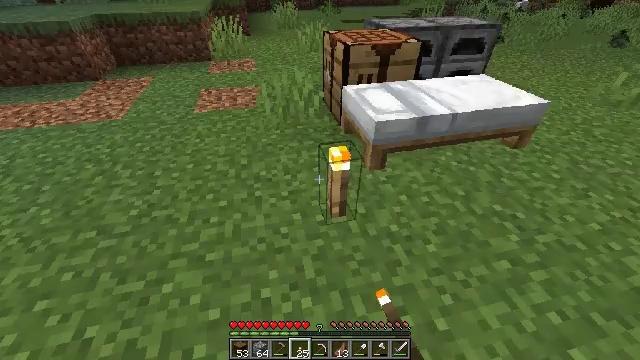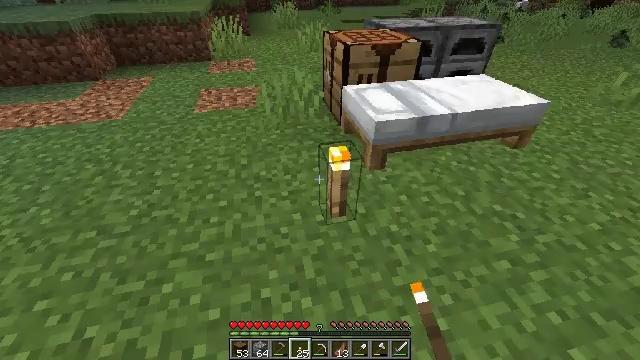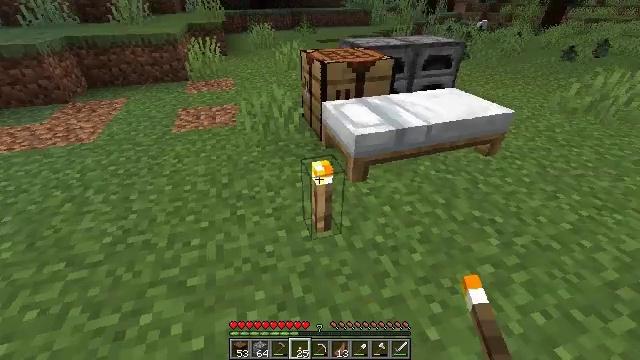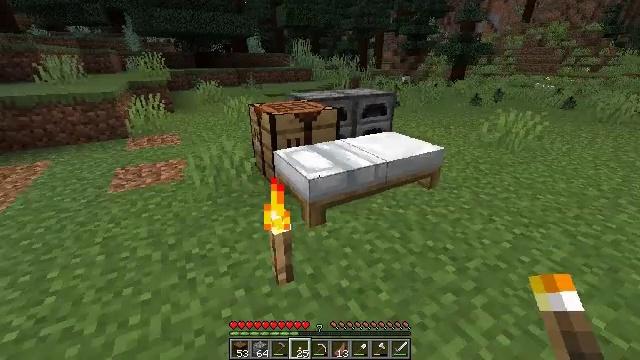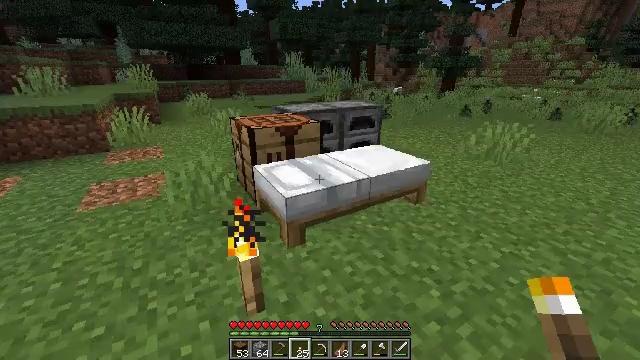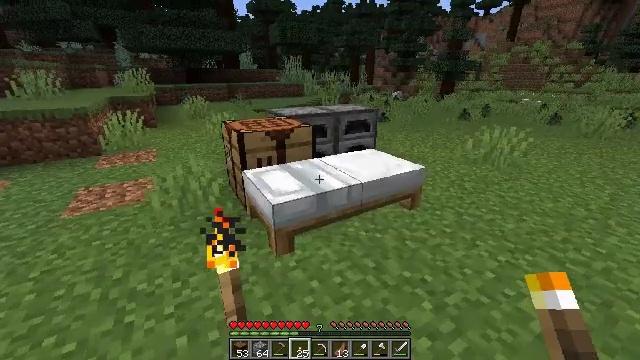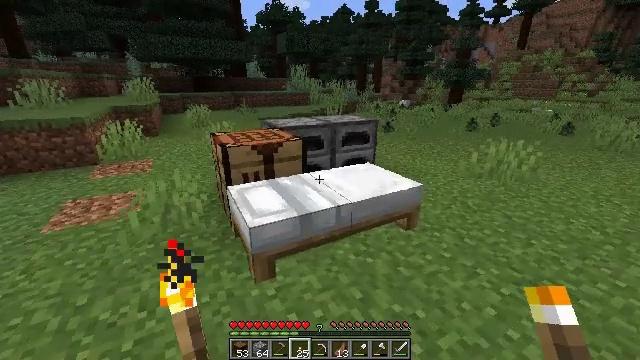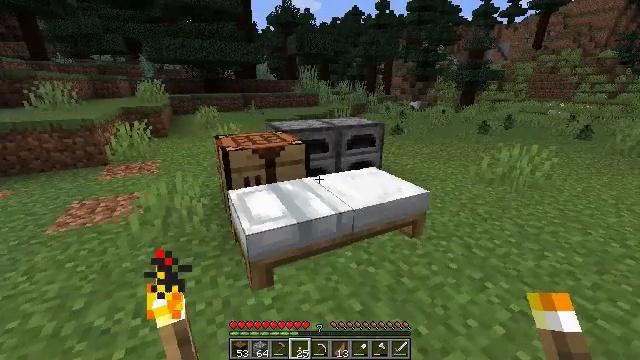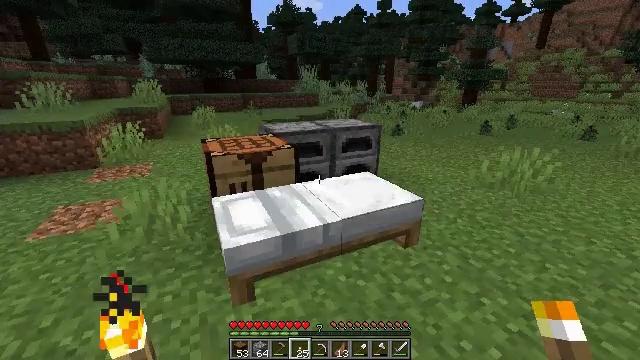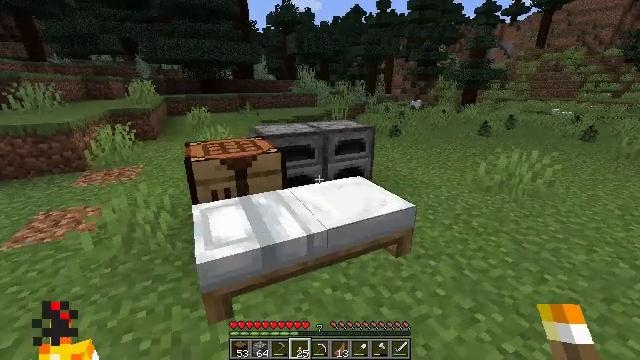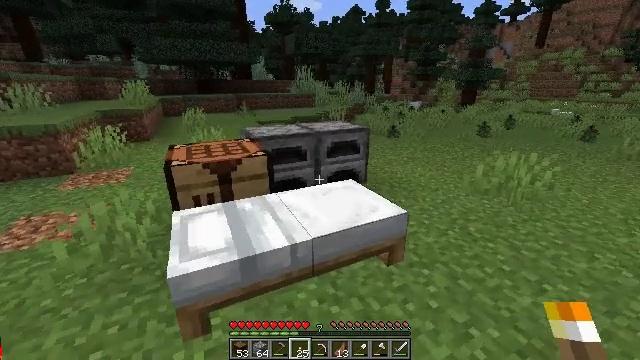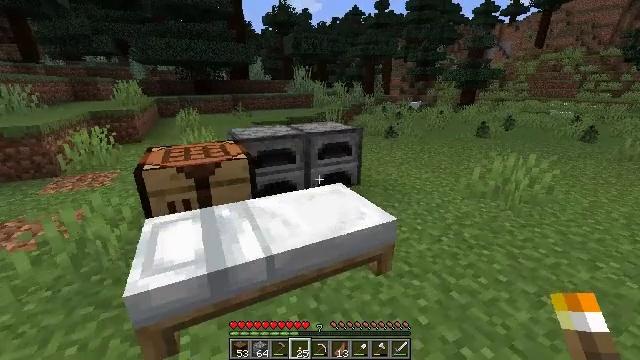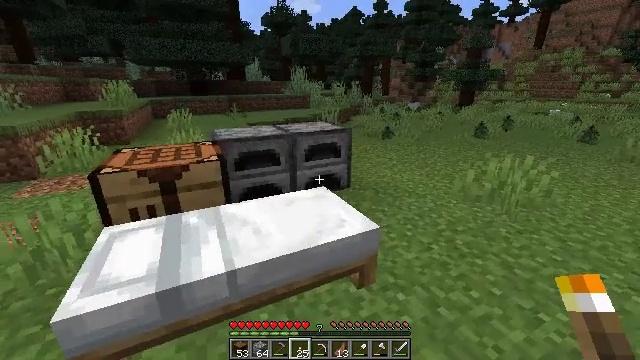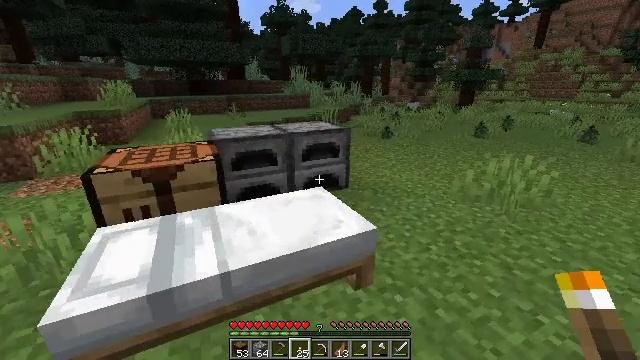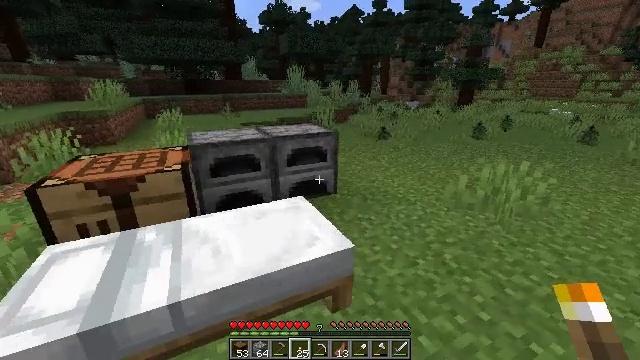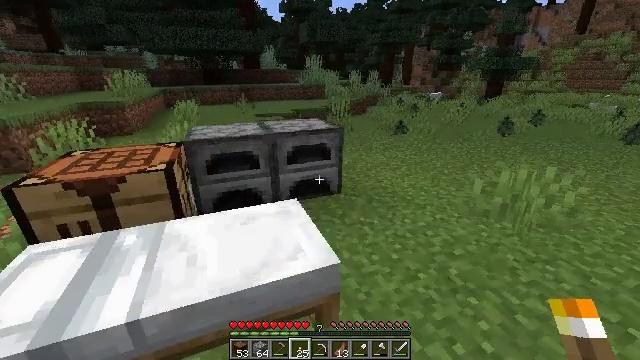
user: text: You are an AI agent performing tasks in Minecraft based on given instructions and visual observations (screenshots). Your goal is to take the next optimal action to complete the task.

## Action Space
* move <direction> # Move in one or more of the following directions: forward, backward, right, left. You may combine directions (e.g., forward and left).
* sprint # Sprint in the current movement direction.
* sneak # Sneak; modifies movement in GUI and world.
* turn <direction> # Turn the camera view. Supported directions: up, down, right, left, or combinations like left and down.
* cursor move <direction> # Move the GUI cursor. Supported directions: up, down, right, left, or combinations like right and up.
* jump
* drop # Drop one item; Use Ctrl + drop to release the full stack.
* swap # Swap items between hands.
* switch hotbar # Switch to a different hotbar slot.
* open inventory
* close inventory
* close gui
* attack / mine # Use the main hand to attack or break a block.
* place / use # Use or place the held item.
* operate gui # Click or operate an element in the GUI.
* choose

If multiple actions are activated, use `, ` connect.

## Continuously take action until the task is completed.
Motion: motion action
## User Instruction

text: Harvest some fern.
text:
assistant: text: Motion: no_op
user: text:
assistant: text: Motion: turn right and up
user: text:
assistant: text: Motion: move forward and move right, turn right and up
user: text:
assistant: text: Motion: move forward and move right, turn right and up
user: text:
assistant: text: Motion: move forward and move right
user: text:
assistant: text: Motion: move forward and move right, turn left and up
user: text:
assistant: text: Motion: move forward and move right, turn left
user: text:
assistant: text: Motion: move forward and move right
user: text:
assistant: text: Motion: move forward and move right
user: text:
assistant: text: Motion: move forward and move right
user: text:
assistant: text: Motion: move forward and move right
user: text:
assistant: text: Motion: move forward and move right
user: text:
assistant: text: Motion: move forward and move right
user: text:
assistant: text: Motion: move forward and move right
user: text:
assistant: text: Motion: move forward and move right, turn left and down
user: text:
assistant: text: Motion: move forward and move right, turn left
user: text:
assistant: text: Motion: move forward and move right, turn left
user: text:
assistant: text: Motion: move forward and move right, turn left and down
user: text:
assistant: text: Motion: move forward, turn left
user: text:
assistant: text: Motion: move forward, turn left and down
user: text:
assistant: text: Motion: no_op
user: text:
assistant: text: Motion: turn down
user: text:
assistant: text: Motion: turn left and down, use / place
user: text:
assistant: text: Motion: use / place
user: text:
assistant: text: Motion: use / place
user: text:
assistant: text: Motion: no_op
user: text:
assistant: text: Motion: no_op
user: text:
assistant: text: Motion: open gui
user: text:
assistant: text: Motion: no_op
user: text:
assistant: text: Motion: no_op